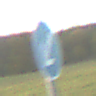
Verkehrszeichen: VorgeschriebeneVorbeifahrtLinks
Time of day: SunriseSunset
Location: Outdoor (Nature)
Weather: PartlyCloudy
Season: NotSpecified
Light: Natural